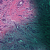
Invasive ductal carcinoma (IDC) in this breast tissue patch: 0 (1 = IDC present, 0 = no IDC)